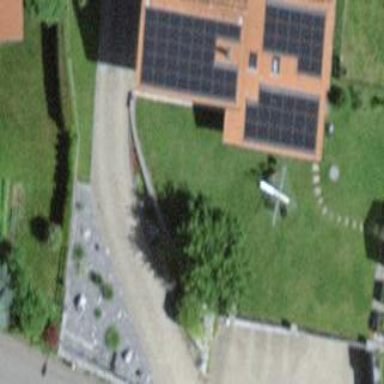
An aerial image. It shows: Parking area.